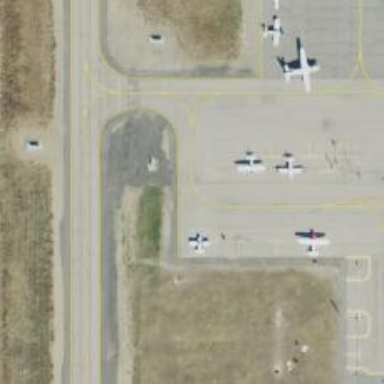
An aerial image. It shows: View of taxiway at the airport.